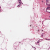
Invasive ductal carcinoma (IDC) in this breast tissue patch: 0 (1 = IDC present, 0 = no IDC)